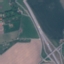
Land use / land cover: Highway